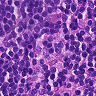
Metastatic tissue present: no